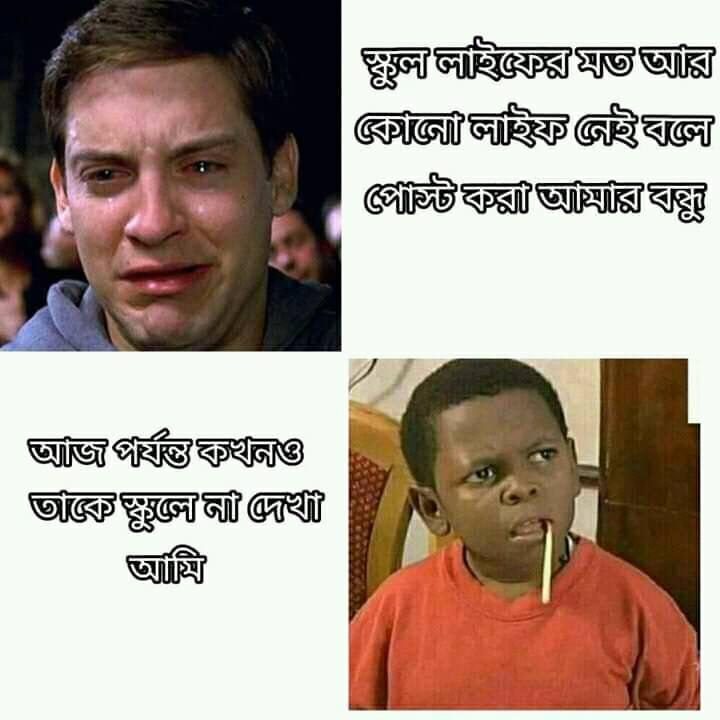
Caption: স্কুল লাইফের মত আর কোনো লাইফ নেই বলে পোস্ট করা আমার বন্ধু     আজ পর্যন্ত কখনও তাকে স্কুলে না দেখা আমি
Label: non-hate